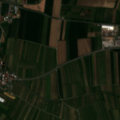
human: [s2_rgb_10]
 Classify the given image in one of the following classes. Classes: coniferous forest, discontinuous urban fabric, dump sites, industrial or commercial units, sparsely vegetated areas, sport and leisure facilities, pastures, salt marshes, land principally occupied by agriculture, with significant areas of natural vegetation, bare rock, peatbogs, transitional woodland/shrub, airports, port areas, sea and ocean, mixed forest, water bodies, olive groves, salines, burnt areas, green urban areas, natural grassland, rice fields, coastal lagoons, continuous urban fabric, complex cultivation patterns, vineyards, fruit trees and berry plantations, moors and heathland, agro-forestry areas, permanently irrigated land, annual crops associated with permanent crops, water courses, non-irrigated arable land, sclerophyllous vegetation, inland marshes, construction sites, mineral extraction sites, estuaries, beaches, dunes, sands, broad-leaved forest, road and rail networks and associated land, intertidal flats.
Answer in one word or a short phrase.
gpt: discontinuous urban fabric, non-irrigated arable land, vineyards, complex cultivation patterns